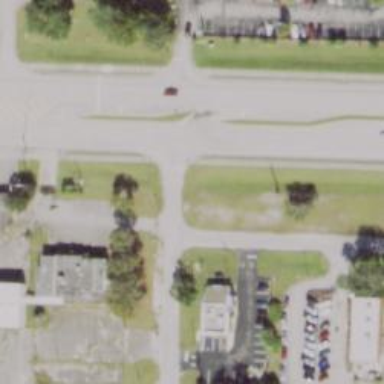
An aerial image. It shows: Unmarked crossing on the road.